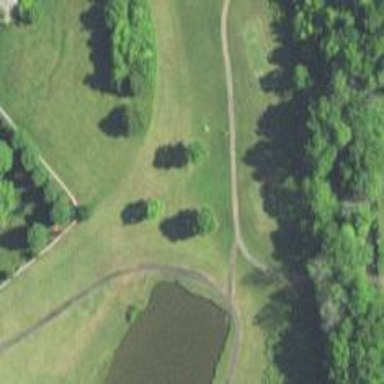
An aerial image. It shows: Path for golf carts.